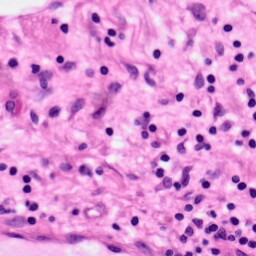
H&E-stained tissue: Pancreatic